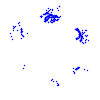
Particle: proton